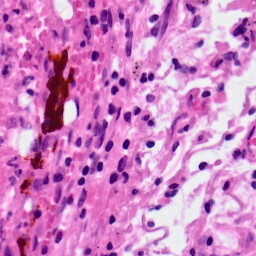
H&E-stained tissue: Lung